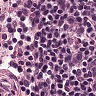
Metastatic tissue present: no